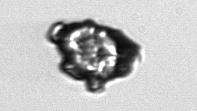
Label: Delphineis